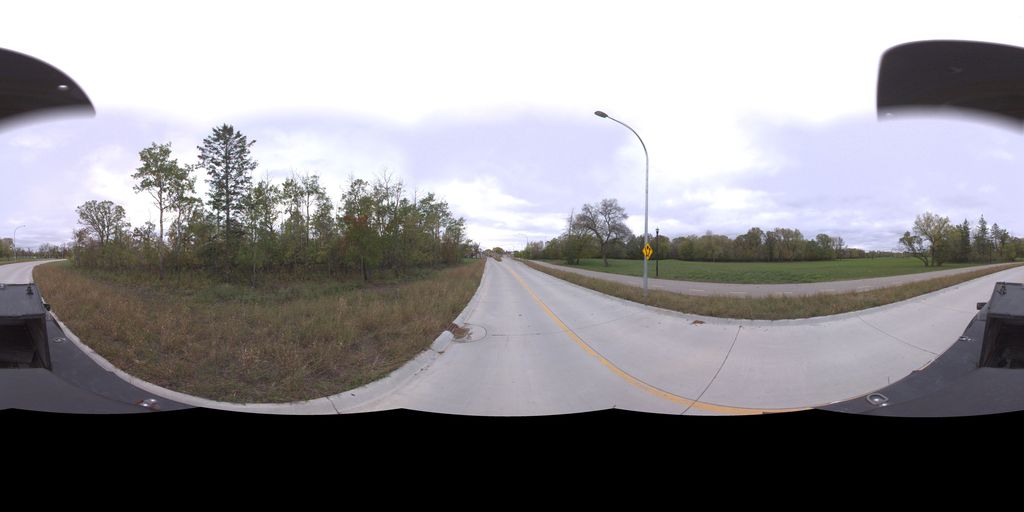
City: winnipeg